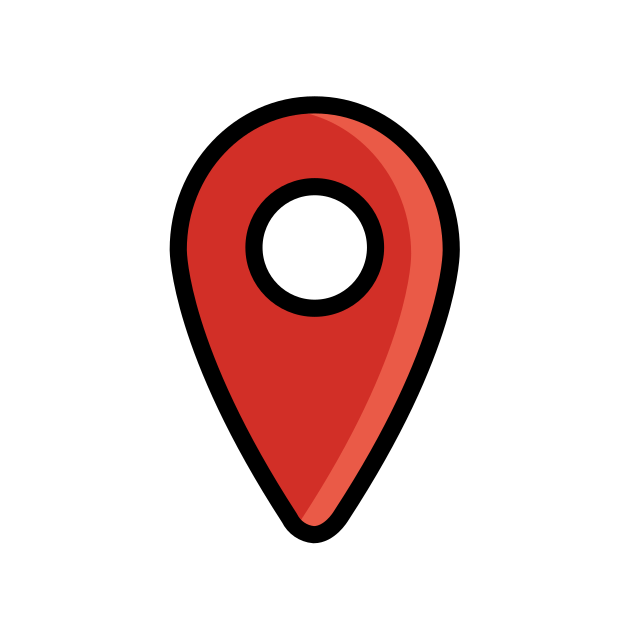
location indicator red